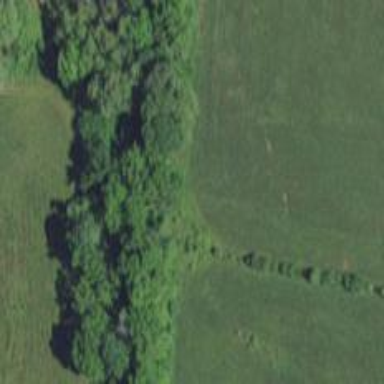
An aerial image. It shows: Row of trees in natural setting.